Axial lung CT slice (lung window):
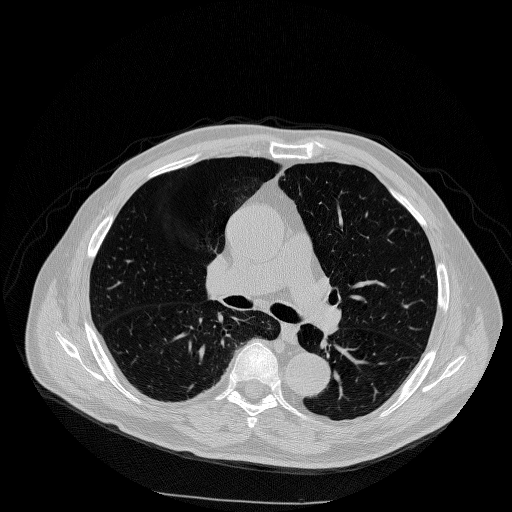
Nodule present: no